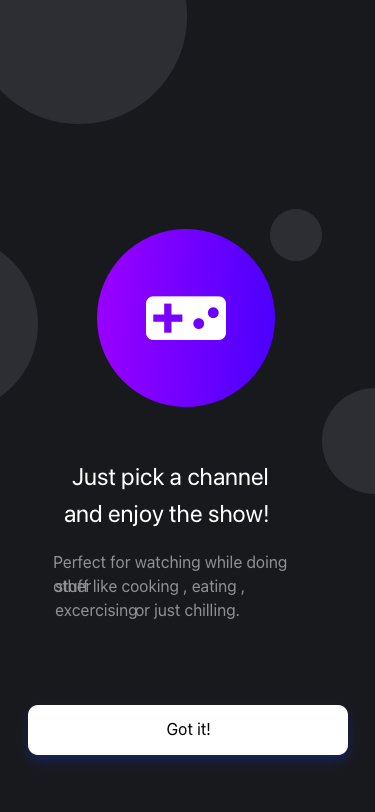
Text in this UI design:
Got it!
Perfect for watching while doing other
stuff like cooking , eating , excercising
or just chilling.
Just pick a channel
and enjoy the show!